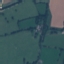
Land use / land cover class: Pasture